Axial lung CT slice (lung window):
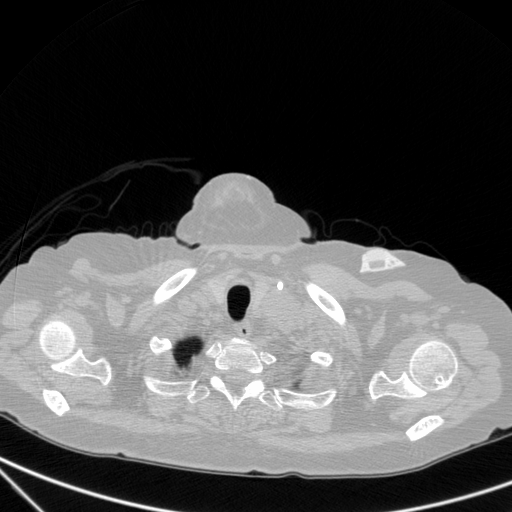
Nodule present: no